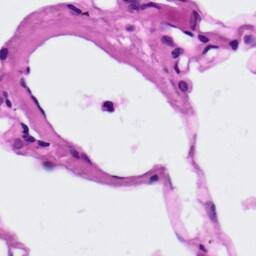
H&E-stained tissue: Lung